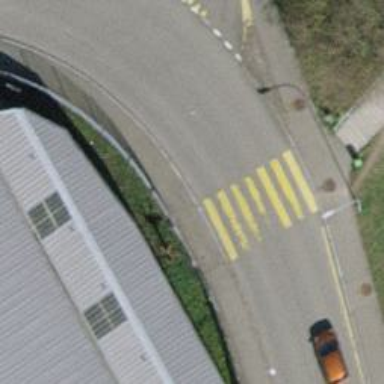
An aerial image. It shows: Kerb barrier.